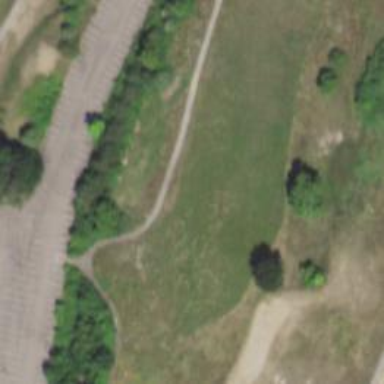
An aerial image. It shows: Golf hole.